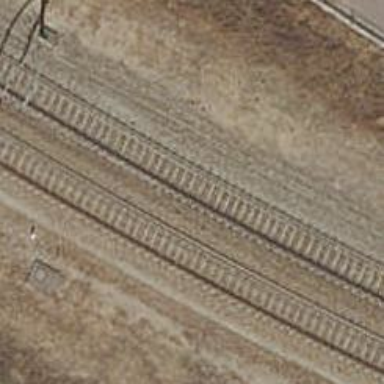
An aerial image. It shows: Railway with electrified contact lines.